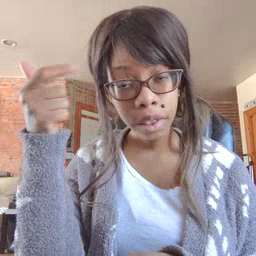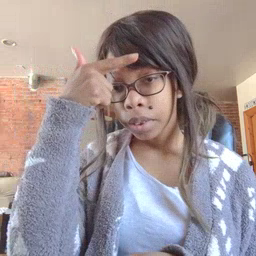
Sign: because